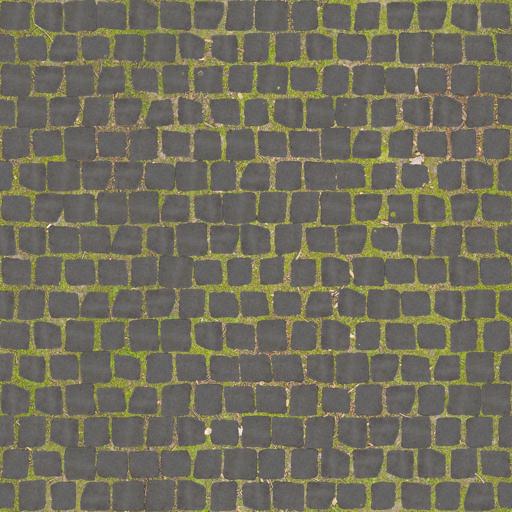
Tags: pattern paved pavement paving stones square tiled tiles